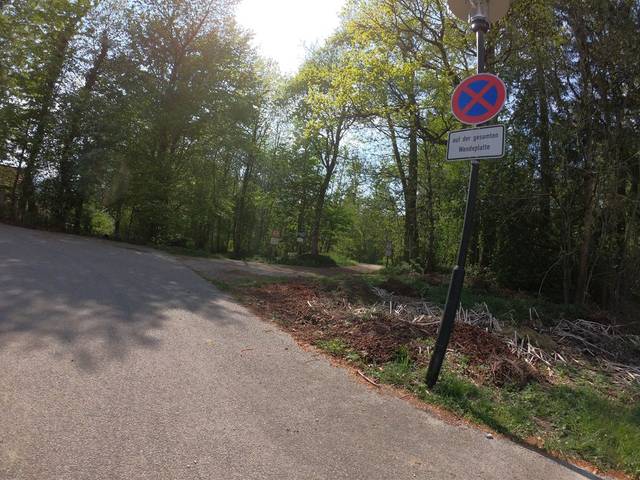
Region: Germany
Coordinates: 47.877, 12.652